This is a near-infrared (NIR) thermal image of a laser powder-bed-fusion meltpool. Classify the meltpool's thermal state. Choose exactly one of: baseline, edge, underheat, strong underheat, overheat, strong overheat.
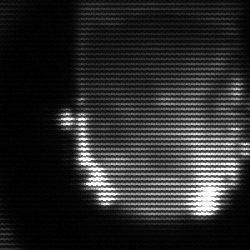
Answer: baseline